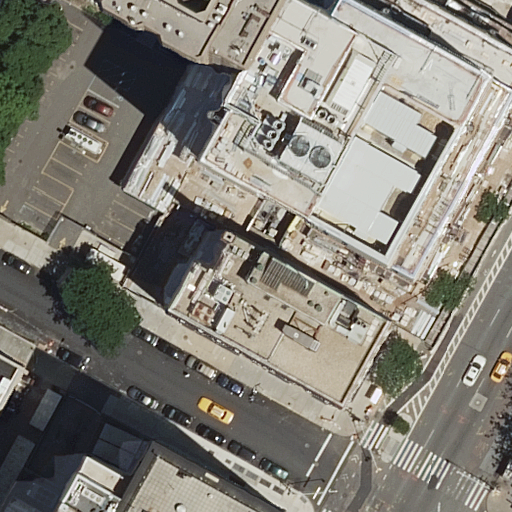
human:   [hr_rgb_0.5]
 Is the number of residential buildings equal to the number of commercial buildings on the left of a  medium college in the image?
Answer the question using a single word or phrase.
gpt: no

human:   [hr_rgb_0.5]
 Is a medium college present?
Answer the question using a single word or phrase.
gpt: no

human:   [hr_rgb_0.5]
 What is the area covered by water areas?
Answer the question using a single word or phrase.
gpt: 0m2

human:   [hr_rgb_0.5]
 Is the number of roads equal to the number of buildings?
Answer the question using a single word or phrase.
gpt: yes

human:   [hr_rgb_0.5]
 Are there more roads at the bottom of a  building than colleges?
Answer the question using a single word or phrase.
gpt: yes

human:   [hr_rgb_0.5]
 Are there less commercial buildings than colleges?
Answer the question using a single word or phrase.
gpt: yes

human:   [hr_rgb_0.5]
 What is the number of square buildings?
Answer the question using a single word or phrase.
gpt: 0

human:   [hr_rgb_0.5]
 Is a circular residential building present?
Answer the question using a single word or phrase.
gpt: no

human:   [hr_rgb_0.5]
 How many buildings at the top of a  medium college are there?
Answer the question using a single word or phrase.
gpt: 0

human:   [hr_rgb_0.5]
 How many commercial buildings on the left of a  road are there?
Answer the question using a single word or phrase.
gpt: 0

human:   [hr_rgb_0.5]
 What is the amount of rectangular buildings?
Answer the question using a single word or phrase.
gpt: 5

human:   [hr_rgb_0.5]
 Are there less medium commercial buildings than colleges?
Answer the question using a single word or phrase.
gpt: yes

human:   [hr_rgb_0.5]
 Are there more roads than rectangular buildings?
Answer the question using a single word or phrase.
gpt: yes

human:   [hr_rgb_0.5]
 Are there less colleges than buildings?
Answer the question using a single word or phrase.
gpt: yes

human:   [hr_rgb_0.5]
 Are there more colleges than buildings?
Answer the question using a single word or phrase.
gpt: no

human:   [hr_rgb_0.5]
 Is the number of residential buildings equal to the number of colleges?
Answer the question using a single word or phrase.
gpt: no

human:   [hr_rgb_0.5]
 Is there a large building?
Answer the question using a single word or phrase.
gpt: yes

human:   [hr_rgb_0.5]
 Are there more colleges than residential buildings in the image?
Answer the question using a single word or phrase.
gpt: no

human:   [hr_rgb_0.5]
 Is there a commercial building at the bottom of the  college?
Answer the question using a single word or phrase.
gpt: no

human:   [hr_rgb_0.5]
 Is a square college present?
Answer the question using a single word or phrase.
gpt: no

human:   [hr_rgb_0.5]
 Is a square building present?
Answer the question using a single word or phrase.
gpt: no

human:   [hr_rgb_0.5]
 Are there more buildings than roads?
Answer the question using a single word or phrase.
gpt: no

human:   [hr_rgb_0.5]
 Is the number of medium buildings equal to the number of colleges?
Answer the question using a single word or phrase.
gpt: no

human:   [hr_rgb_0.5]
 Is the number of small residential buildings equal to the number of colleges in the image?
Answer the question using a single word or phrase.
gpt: no

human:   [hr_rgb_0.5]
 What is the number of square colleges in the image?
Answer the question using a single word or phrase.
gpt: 0

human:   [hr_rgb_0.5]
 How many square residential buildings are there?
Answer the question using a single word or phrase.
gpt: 0

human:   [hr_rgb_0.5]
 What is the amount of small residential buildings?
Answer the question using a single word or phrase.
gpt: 3

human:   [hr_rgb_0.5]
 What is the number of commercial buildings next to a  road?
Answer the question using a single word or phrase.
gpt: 0

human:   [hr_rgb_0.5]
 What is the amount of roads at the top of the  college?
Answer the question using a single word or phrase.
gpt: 3

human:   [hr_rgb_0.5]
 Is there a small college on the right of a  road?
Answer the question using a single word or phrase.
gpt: yes

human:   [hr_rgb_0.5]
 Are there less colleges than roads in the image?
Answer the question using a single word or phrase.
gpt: yes

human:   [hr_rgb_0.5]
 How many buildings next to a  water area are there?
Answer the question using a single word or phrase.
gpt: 0

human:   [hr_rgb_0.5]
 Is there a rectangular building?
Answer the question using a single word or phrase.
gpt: yes

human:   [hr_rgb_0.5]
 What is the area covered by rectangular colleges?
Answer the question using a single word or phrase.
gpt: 0m2

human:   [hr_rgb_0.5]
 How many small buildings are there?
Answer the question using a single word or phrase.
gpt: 3

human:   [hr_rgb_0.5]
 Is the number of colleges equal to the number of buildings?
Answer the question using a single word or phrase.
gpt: no